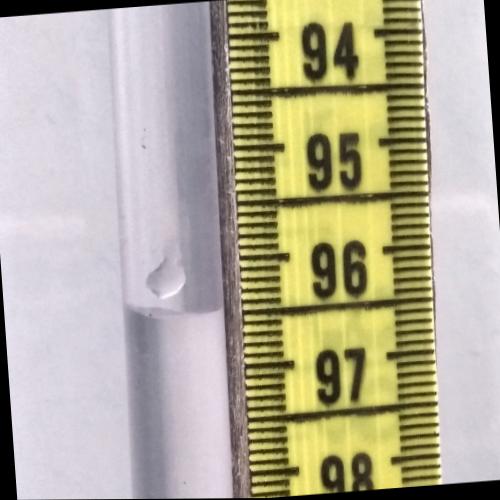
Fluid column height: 96.5 cm